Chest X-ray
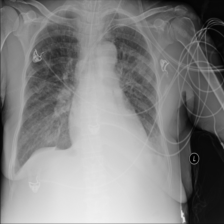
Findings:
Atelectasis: negative
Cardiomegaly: negative
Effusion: positive
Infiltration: positive
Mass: negative
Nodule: positive
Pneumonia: negative
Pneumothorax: negative
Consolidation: negative
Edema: negative
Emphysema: negative
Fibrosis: negative
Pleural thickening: negative
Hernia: negative